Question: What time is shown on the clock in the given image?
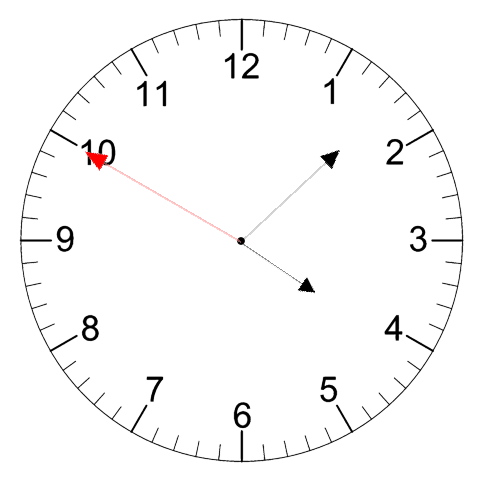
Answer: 04:07:50